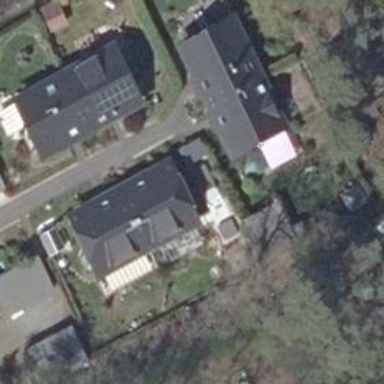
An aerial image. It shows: Residential building with hipped roof.